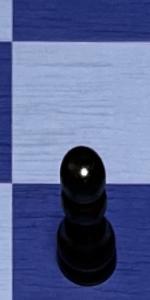
Label: Pawn_Black